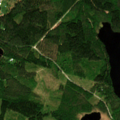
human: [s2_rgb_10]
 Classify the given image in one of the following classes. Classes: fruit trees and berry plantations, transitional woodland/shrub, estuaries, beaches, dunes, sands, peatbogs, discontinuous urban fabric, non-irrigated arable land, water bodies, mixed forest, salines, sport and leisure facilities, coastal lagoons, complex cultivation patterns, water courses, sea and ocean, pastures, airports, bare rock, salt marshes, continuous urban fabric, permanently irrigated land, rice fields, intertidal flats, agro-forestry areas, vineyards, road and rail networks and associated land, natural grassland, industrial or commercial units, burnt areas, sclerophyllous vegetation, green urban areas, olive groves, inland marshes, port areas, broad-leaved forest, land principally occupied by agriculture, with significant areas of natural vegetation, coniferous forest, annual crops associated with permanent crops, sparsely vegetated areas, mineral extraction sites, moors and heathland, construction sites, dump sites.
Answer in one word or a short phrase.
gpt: coniferous forest, mixed forest, transitional woodland/shrub, water bodies